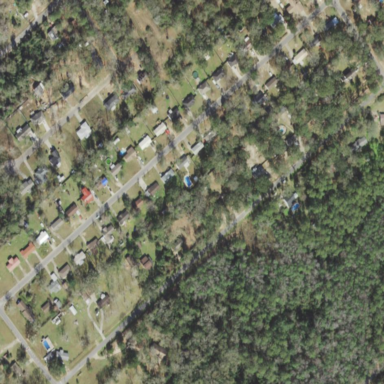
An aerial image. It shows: This residential area consists of single-family homes.